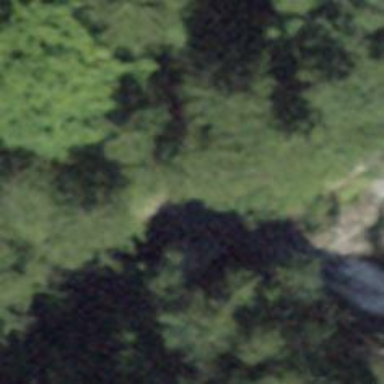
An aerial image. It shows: Beautiful waterfall.